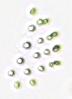
Label: Phaeocystis